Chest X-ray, PA view. Patient: 70 years old, sex M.
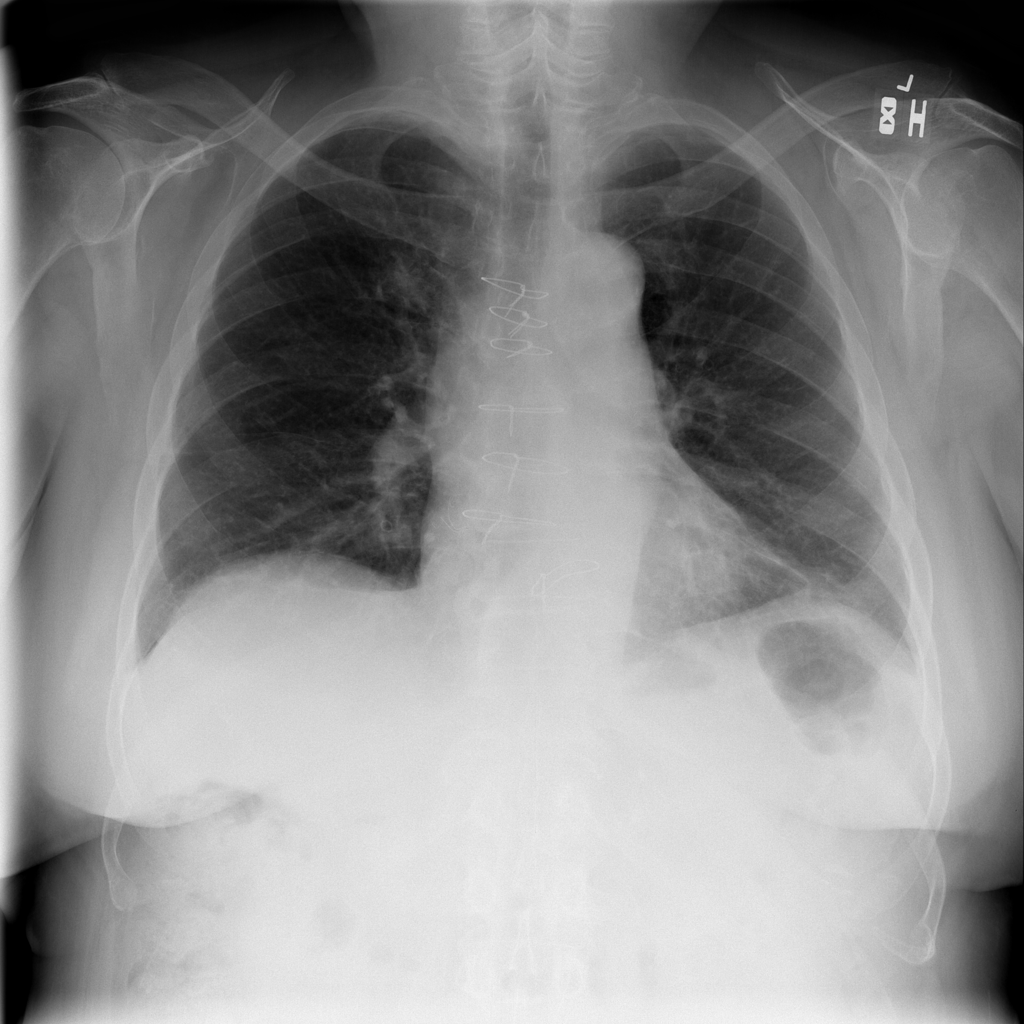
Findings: No Finding